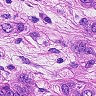
Metastatic tissue present: yes